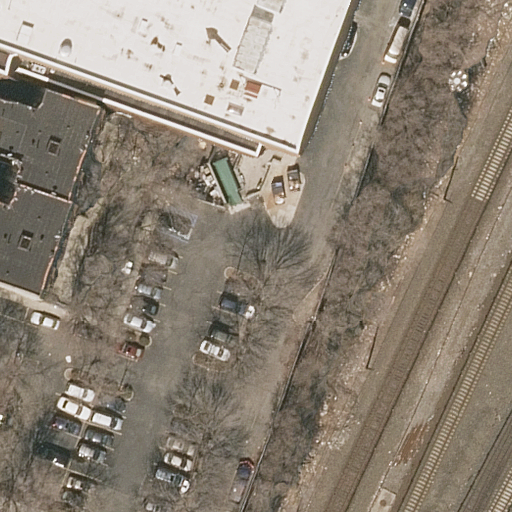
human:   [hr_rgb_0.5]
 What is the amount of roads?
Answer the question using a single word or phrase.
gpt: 1

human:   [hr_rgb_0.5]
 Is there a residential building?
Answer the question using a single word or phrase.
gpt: yes

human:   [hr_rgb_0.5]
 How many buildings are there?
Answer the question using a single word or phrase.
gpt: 3

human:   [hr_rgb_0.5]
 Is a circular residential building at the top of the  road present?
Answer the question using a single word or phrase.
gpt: no

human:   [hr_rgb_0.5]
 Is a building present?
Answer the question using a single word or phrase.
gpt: yes

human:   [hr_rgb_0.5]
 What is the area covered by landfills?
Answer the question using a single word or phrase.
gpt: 0m2

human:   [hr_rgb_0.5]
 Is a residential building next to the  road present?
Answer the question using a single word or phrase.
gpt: yes

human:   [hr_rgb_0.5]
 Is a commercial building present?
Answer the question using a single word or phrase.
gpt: no

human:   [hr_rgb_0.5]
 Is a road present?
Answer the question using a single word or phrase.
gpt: yes

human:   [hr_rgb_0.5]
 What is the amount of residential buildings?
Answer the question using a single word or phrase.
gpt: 3

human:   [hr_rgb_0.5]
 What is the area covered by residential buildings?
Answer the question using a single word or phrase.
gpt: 1849m2

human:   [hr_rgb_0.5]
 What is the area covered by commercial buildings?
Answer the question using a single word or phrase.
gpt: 0m2

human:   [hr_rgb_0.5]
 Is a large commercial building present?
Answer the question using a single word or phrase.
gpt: no

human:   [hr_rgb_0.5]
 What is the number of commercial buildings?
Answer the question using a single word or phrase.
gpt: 0

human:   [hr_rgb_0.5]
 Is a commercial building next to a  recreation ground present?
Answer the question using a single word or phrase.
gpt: no

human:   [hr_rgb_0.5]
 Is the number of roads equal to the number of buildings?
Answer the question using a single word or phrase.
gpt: no

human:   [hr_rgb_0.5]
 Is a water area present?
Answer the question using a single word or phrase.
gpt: no

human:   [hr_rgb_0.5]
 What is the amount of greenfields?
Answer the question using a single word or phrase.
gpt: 0

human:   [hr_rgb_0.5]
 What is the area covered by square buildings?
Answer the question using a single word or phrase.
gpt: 0m2

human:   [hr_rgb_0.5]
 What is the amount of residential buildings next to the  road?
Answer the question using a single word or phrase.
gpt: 3

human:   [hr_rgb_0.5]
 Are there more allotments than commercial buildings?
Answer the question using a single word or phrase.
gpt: no

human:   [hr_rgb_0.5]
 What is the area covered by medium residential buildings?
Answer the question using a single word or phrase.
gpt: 516m2

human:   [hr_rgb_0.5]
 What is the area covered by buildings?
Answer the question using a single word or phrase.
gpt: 1849m2

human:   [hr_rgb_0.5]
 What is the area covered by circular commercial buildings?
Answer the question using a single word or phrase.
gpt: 0m2

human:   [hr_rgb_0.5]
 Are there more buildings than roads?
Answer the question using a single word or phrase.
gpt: yes

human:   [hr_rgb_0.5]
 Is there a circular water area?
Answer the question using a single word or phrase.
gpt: no

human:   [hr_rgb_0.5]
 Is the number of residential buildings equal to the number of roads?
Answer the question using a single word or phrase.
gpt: no

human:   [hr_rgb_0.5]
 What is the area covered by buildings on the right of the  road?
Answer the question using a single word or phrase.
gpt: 0m2

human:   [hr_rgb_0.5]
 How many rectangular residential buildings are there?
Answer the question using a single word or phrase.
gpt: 1

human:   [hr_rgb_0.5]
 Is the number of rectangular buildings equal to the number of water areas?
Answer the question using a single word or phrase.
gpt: no

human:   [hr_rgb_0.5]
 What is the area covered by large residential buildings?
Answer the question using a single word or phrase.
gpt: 1333m2

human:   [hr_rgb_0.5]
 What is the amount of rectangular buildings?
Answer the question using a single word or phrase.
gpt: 1

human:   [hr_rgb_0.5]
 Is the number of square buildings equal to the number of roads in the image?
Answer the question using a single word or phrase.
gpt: no

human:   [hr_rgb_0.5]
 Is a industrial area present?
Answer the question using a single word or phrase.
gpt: no

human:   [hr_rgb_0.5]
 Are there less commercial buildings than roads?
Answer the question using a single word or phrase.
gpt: yes

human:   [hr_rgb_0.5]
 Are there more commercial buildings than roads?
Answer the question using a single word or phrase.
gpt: no

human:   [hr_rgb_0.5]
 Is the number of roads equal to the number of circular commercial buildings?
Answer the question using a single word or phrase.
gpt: no

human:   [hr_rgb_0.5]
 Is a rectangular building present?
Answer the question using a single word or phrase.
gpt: yes

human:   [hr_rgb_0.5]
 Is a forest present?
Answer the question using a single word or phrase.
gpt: no

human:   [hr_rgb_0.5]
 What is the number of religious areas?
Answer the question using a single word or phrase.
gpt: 0

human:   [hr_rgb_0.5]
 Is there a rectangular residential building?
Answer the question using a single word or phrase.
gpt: yes

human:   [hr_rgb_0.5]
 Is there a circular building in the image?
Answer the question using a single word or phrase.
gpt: no

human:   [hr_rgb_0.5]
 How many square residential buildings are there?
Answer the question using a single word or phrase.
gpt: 0

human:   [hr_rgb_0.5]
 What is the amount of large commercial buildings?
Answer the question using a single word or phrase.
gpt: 0

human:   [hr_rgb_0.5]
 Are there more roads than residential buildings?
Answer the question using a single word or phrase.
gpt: no

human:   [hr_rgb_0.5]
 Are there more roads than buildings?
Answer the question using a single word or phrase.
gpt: no

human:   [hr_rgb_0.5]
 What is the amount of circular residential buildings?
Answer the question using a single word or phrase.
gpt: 0

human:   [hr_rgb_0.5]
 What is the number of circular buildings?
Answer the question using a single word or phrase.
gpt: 0

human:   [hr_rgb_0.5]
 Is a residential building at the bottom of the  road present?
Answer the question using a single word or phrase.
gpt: no

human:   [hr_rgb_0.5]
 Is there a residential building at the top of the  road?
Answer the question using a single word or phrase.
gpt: yes

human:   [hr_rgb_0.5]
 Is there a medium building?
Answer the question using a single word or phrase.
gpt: yes

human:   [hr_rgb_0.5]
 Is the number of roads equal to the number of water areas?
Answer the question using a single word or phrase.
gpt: no

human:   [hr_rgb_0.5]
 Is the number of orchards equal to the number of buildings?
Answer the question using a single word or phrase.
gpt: no

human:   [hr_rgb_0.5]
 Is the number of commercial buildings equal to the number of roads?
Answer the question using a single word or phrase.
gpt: no

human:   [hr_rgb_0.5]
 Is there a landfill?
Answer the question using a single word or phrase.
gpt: no

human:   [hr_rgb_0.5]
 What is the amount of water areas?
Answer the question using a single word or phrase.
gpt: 0

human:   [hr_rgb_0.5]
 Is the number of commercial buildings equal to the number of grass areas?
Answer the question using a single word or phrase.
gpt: yes

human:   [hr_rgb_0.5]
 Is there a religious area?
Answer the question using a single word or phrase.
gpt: no

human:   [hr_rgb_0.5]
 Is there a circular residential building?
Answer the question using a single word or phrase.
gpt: no

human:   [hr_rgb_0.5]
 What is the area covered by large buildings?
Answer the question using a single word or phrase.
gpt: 1333m2

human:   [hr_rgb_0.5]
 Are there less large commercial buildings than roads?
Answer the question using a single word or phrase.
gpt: yes

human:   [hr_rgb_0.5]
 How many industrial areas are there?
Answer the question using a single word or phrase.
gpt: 0

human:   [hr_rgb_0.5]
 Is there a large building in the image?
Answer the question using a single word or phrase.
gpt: yes

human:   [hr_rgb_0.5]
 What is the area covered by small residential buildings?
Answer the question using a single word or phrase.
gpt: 0m2